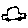
Label: car